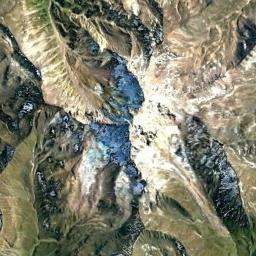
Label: snowberg